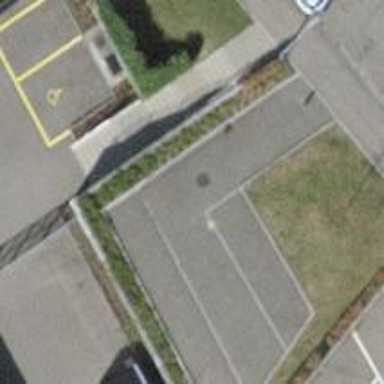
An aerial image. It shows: Motorcycle parking area.